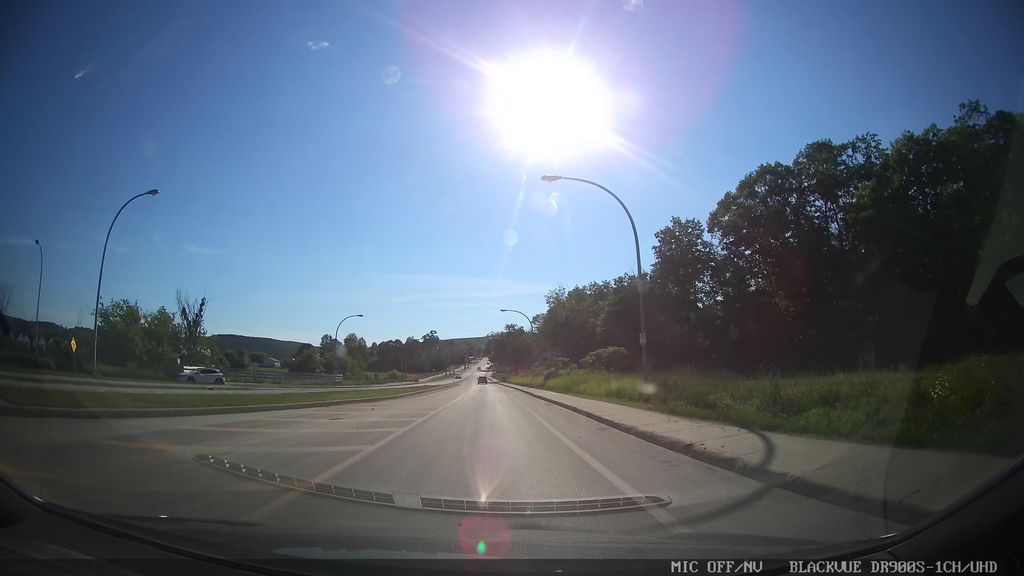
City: ottawa-gatineau